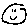
Label: smiley face